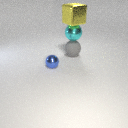
large cyan metal sphere below large yellow metal cube